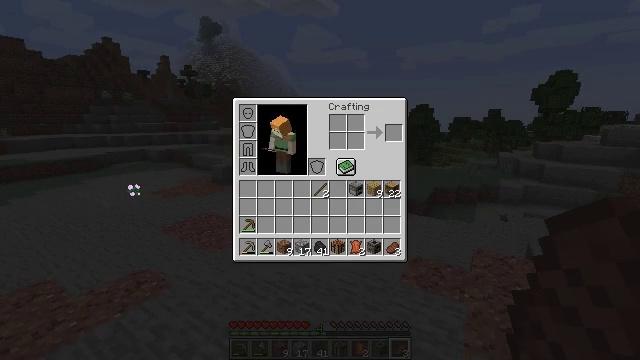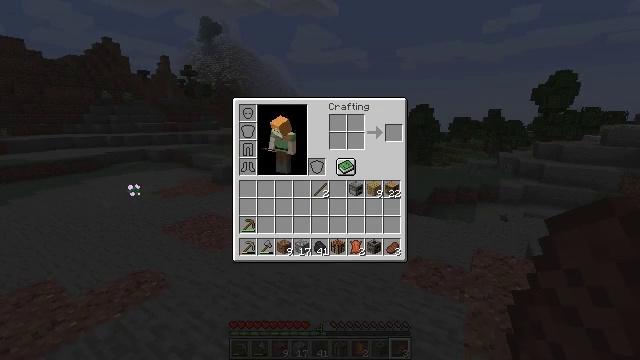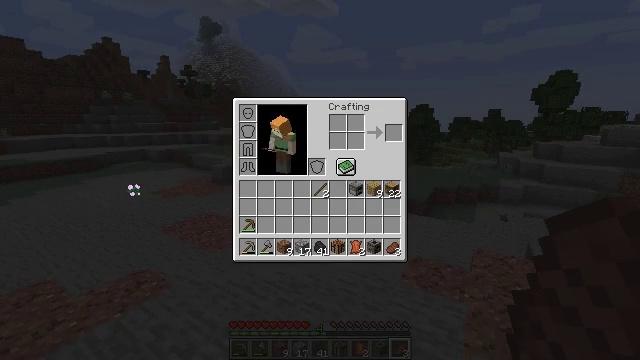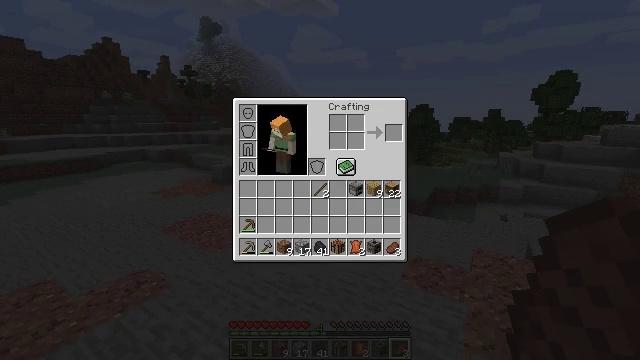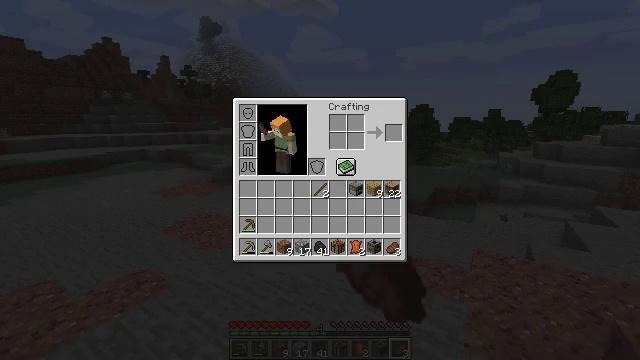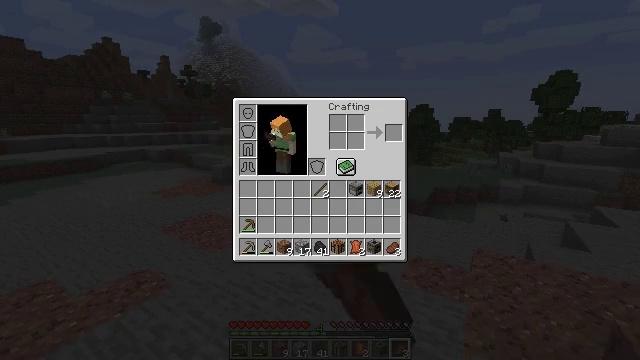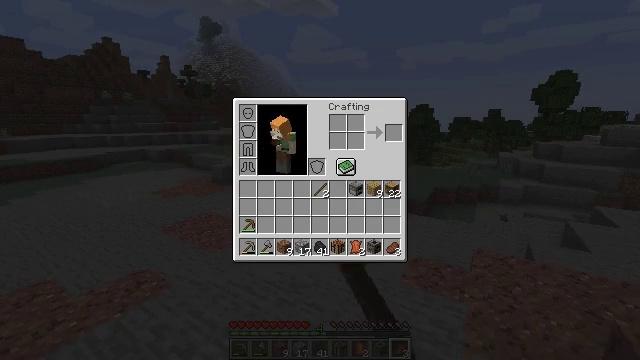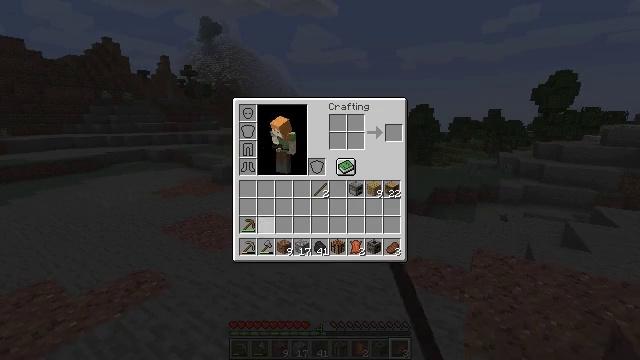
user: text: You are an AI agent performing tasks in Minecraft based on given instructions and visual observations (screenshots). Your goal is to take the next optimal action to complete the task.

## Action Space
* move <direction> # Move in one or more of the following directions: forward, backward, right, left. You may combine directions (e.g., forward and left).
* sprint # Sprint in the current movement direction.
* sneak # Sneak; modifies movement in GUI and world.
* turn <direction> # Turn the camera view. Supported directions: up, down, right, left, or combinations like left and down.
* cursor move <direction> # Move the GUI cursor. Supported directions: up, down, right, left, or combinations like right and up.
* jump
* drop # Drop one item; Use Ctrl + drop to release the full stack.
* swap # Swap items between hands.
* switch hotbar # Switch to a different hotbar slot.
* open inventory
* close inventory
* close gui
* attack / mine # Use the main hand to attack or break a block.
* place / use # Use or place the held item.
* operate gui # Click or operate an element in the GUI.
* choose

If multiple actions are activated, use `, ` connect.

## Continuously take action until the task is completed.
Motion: motion action
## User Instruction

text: Remove a peony from the inventory.
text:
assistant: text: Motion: operate gui
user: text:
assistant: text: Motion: operate gui
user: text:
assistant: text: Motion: no_op
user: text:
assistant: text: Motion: no_op
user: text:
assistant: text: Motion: no_op
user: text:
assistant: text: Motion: cursor move right
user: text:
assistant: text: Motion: cursor move right and down
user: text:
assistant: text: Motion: no_op